Question: Am trying to place (align) two 'divs' (one containing an image, and the other a list) side by side inside a grid,but the result am getting isn't exactly what i want.
This is the result i get:

when i use this code:
'''
<div data-role="content">
<div class="ui-grid-a" style="border:1px solid black">
<div class="ui-block-a"><div id="profile_photo"><img id="avatar" src="images/Free.jpg" width="400" height="400"></div></div>
<div class="ui-block-b">
<ul data-role="listview">
<li><a href="#">Name name</a></li>
<li><a href="#">Occupation</a></li>
<li><a href="#">Location</a></li>
</ul>
</div>
</div>
'''
As you can see, the list is positioned on the far right corner. I want it to start where the border of the image ends. What changes do i need to make to this? Is it even possible using this attempt?
This is the only css code am using (yes, i know it's almost nothing)
'''
.ui-block-a,
.ui-block-b,
.ui-block-c
{
background-color: lightgray;
border: 1px solid black;
height: 100px;
font-weight: bold;
text-align: center;
padding: 30px;
}
'''
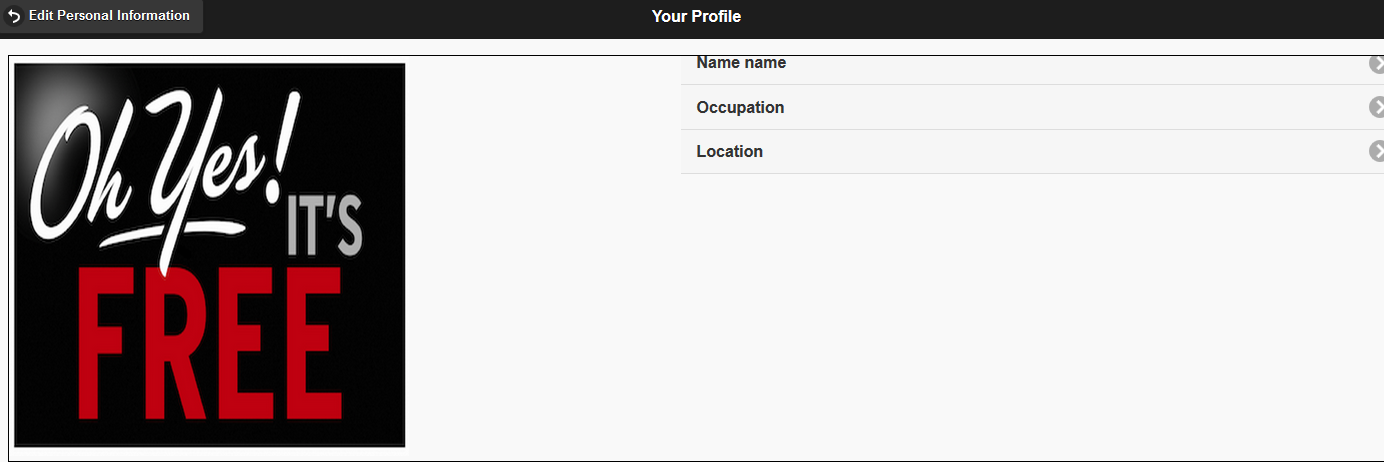
Answer: Jquery Mobile is applying 50% width to ui-grid-a & ui-grid-b, Because of that the entire width is divided into two sections of equal width.
'''
.ui-grid-a > .ui-block-a, .ui-grid-a > .ui-block-b {
width: 50%;
}
'''
As a result of that, you right div with menu is looking to be right aligned.
If you want to override that, then add
'''
float: left; width: auto !important;
'''
to your css as follows:
'''
.ui-block-a,
.ui-block-b,
.ui-block-c
{
background-color: lightgray;
border: 1px solid black;
height: 500px;
font-weight: bold;
text-align: center;
padding: 30px;
float: left;
width: auto !important;
}
'''
Now your image and div will be properly aligned

<URL>
But doing this may affect the css in other places where you will be using .ui-grid-* blocks.
Better instead of wrapping the content inside those grid blocks, wrap them inside a custom div and add your CSS which will be specific to your case
'''
<div data-role="content">
<div class="ui-grid-a" style="border:1px solid black">
<div class="blockdiv">
<div id="profile_photo"><img id="avatar" src="http://www.picturesnew.com/media/images/images-photo.jpg" width="400" ></div></div>
<div class="blockdiv">
<ul data-role="listview">
<li><a href="#">Name name</a></li>
<li><a href="#">Occupation</a></li>
<li><a href="#">Location</a></li>
</ul>
</div>
</div>
'''
'''
.blockdiv {
width: auto !important;
float: left;
padding-top: 10px;
margin-right: 20px !important;
}
'''

<URL>